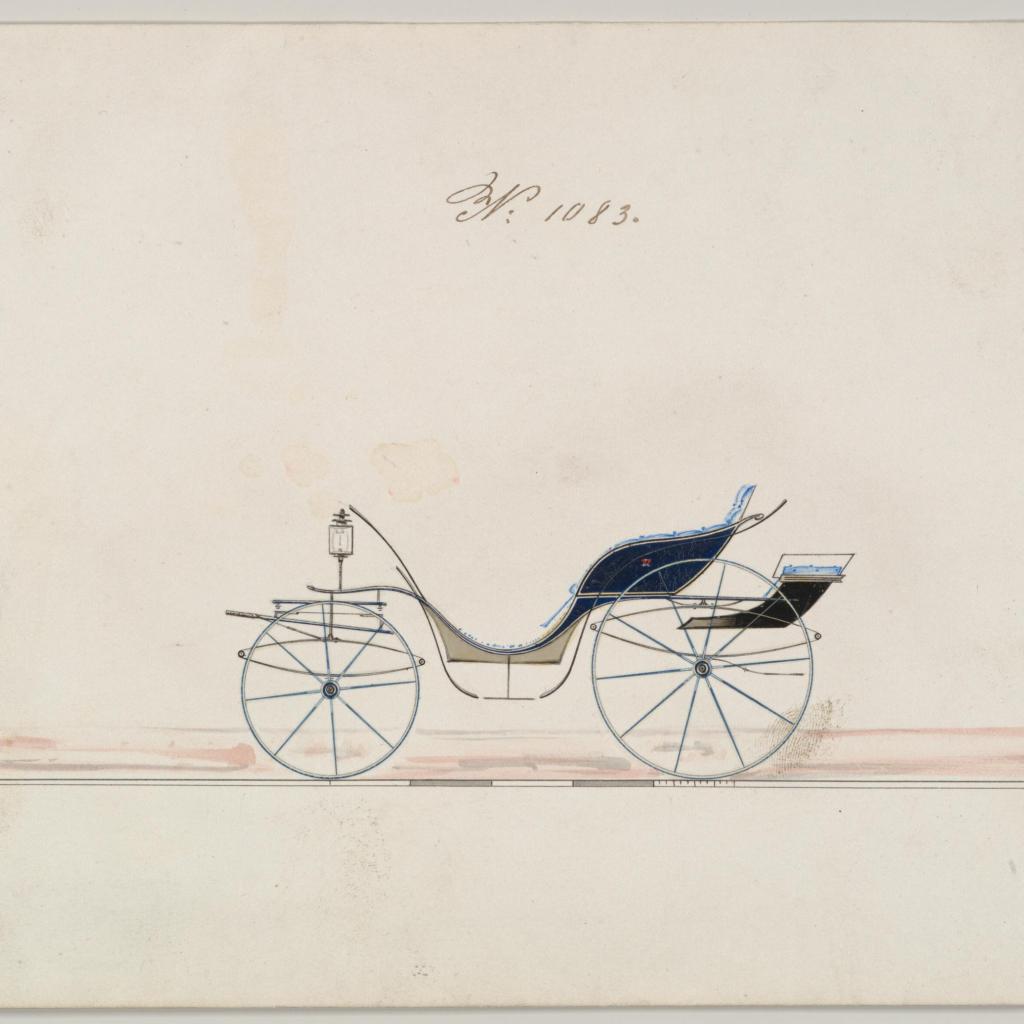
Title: Phaeton #1083
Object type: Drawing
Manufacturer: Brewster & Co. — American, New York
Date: ca. 1870
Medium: Pen and black ink, watercolor and gouache with gum arabic
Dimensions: sheet: 6 1/16 x 9 1/8 in. (15.4 x 23.2 cm)
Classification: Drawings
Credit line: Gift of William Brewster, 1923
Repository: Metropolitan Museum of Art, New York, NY